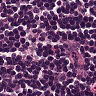
Metastatic tissue present: no